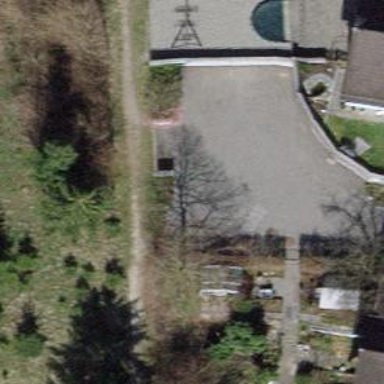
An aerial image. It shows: Path.